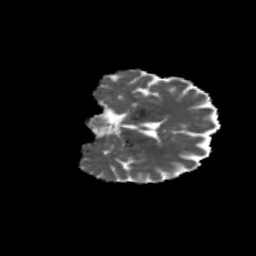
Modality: MD
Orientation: coronal
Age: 62
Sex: female
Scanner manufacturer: siemens
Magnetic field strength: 3 T
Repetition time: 4.71 s
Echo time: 0.0906 s